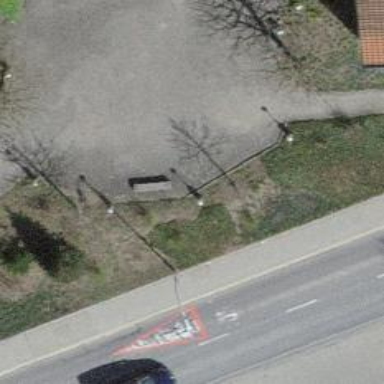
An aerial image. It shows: Bench.